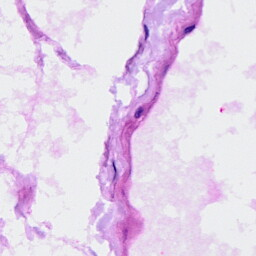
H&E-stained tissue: Ovarian